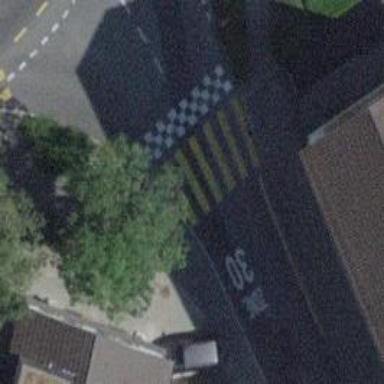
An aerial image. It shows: Uncontrolled zebra crossing with notable zebra markings.